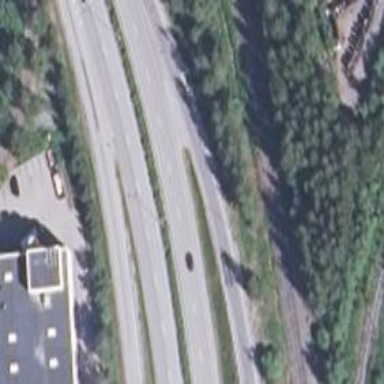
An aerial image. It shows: Trunk link highway.